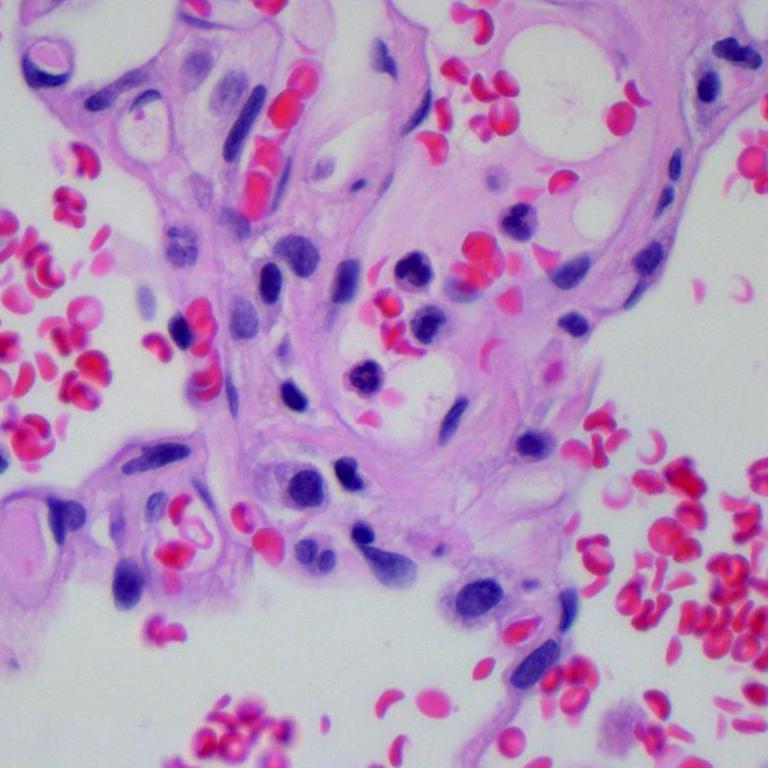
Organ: lung
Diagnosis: benign